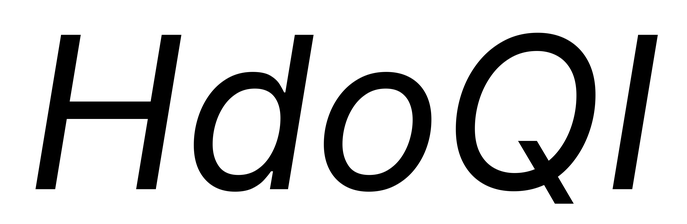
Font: Inter-Italic_Italic